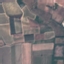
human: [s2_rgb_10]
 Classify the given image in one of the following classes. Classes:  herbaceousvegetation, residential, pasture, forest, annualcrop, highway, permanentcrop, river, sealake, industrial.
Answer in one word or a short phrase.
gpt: PermanentCrop